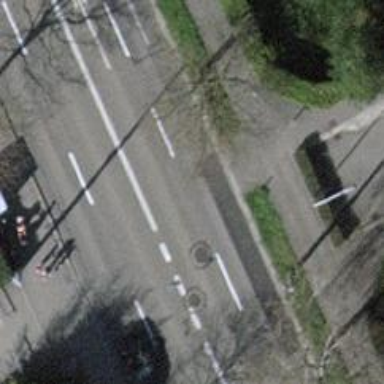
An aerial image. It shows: Primary highway with asphalt surface. There are separate sidewalks on both sides.